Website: crate-barrel
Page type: billing-address
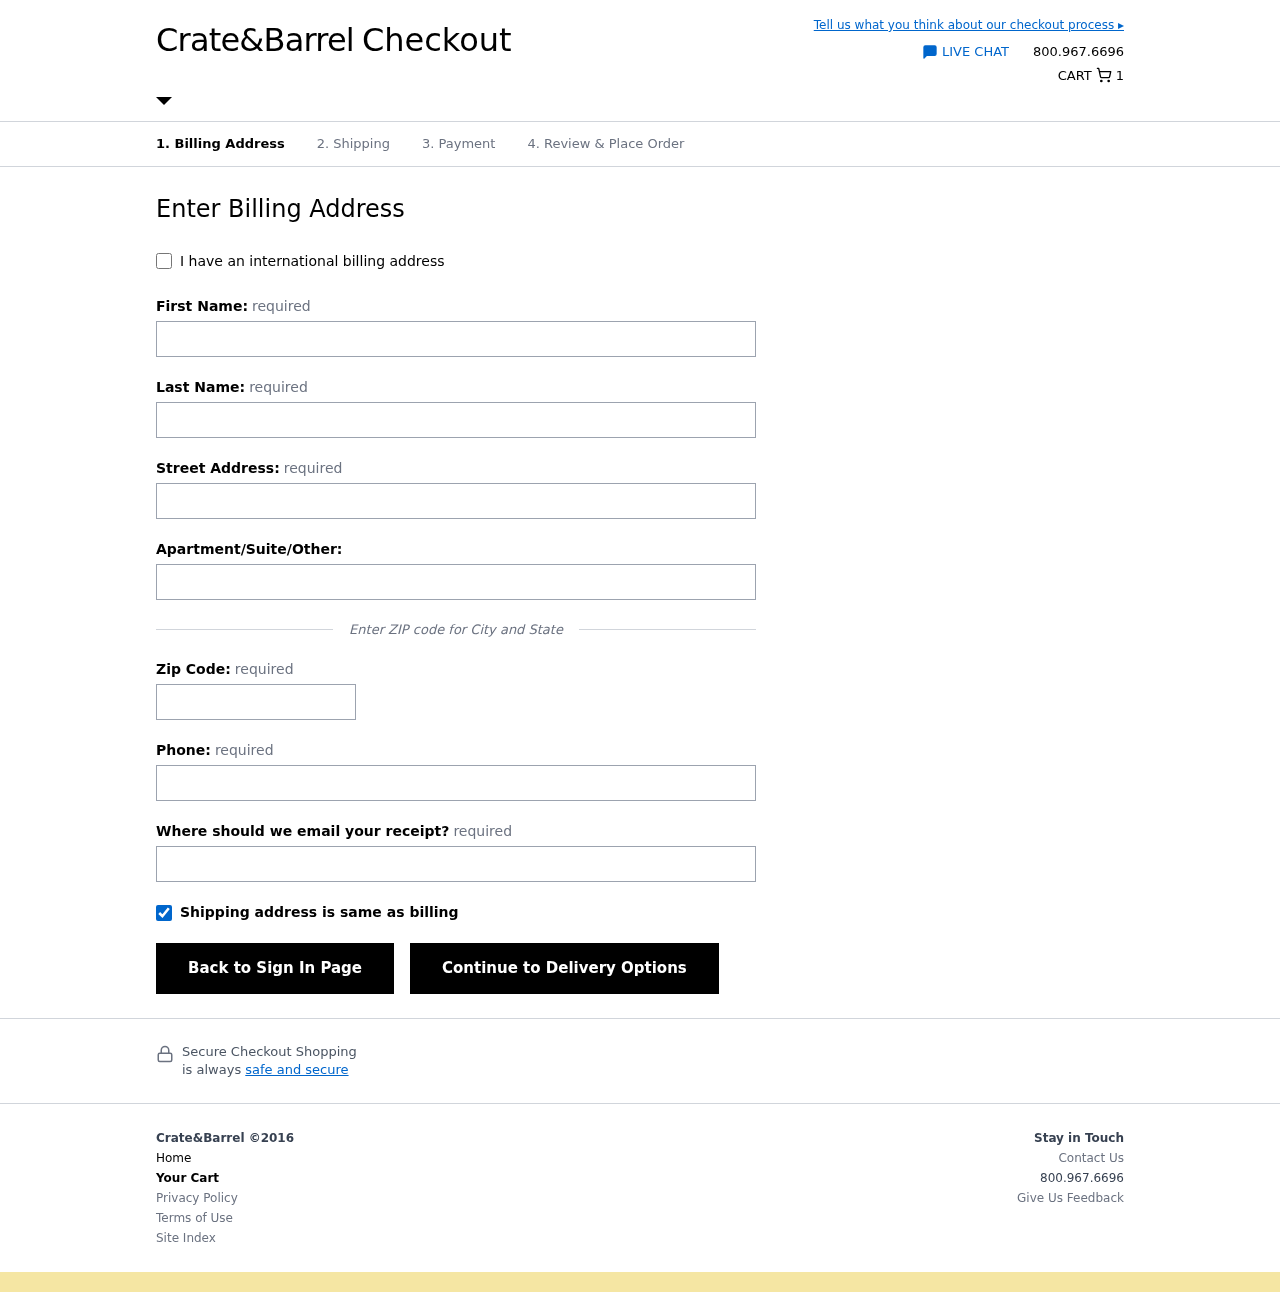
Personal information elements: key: PII_EMAIL
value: davidlevine@yahoo.com
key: PII_FIRSTNAME
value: David
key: PII_LASTNAME
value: Levine
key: PII_PHONE
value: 6006910312
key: PII_POSTCODE
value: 38968
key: PII_STREET
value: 889 Andrea Islands
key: PII_STREET2
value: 03810 Nelson Creek
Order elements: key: ORDER_NUM_ITEMS
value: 1